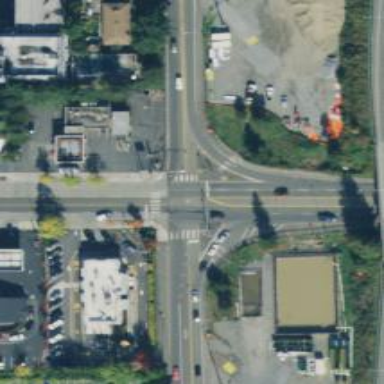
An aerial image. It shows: Footway located on traffic island.